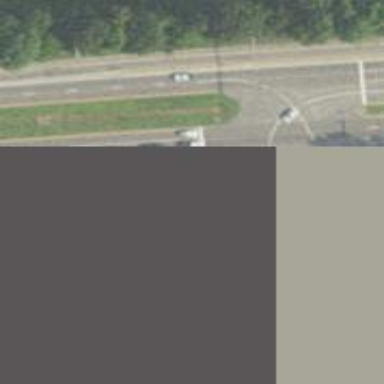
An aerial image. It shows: Asphalt road classified as primary highway with expressway characteristics.